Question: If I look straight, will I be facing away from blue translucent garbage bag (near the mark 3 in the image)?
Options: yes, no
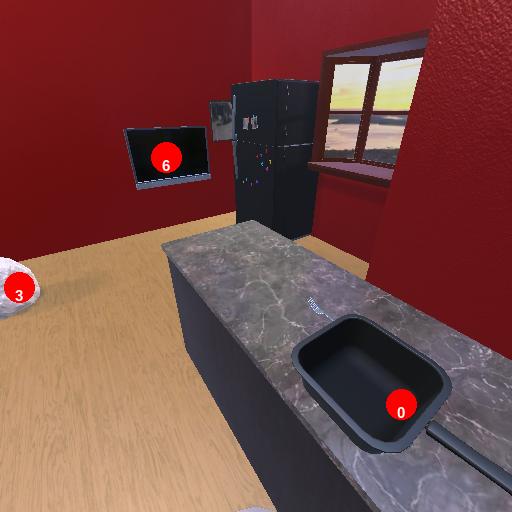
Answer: yes